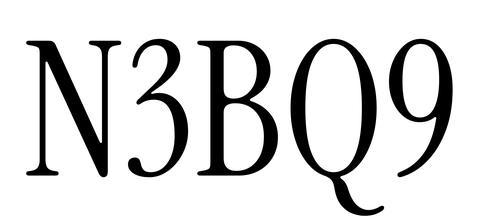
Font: InstrumentSerif-Regular